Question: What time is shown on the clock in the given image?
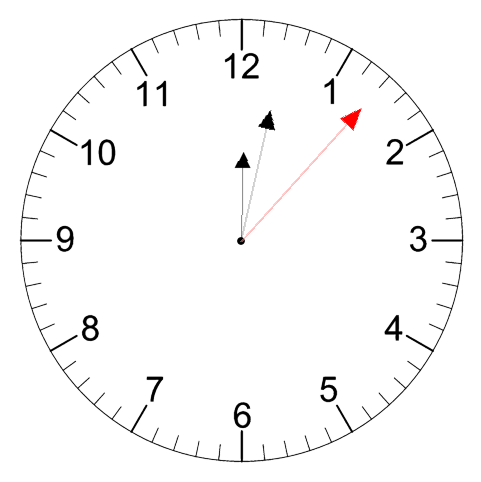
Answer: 12:02:07